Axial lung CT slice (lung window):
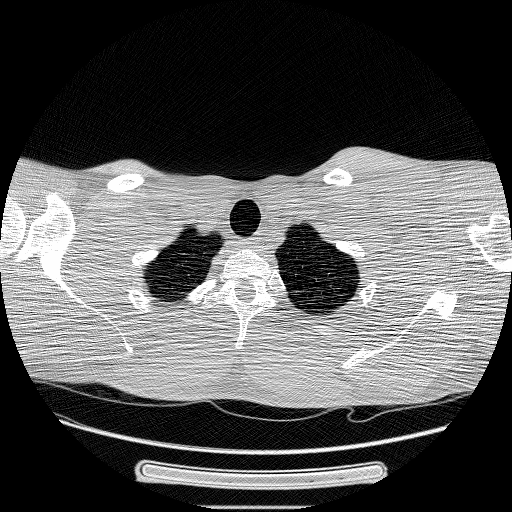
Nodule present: no